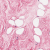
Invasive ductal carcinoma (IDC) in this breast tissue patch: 0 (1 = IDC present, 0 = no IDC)